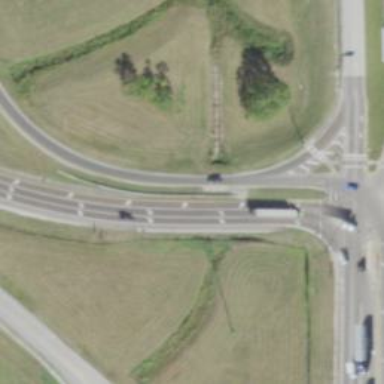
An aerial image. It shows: Motorway link with folded diamond junction.